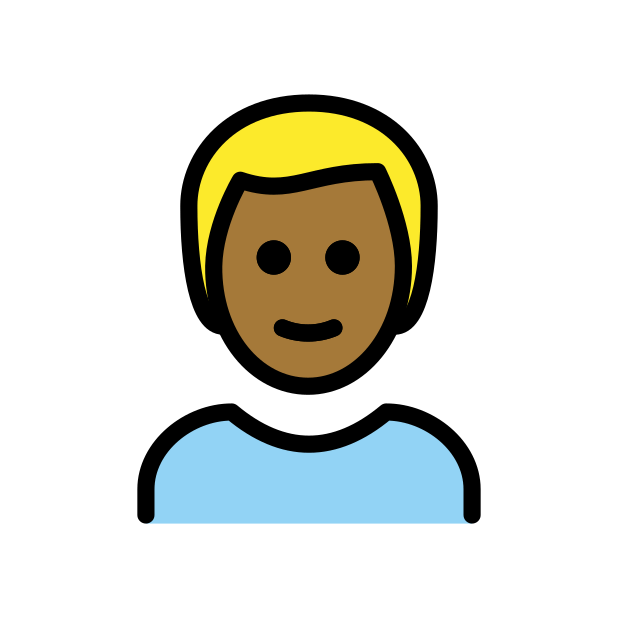
man: medium-dark skin tone, blond hair